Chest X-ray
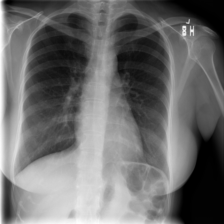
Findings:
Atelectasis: negative
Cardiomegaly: negative
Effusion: negative
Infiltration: negative
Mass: negative
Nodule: negative
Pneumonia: negative
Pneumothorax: negative
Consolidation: negative
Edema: negative
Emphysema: negative
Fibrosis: negative
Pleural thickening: negative
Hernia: negative